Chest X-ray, PA view. Patient: 52 years old, sex M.
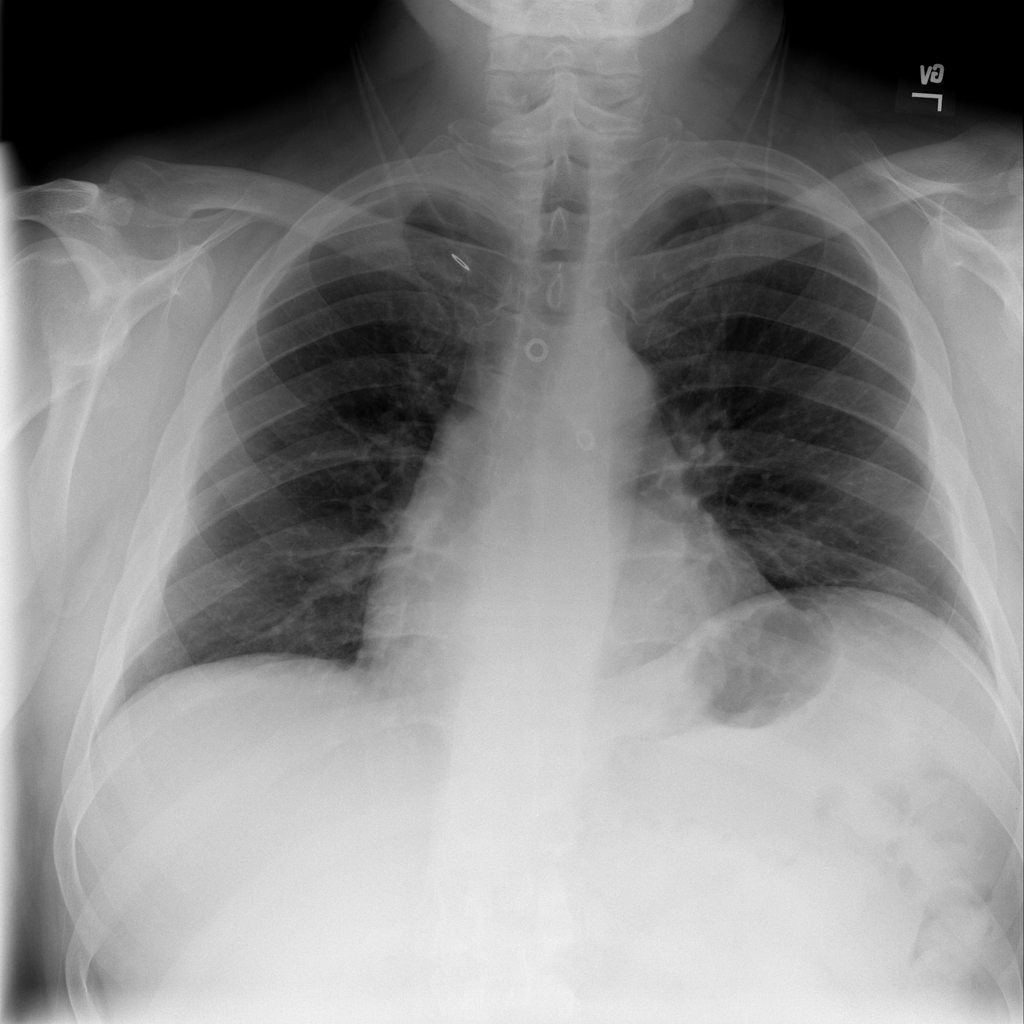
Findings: No Finding